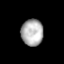
Tissue: lung
Cell type: Myeloid cells
Senescence score: 0.7208
Nuclear area (px): 570
Mean DAPI intensity: 176.809